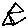
Label: triangle